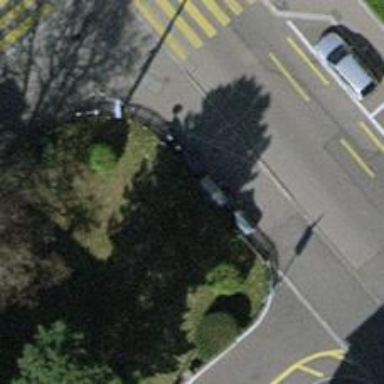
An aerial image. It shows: Power utility street cabinet.